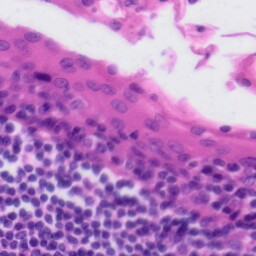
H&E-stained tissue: Tonsil